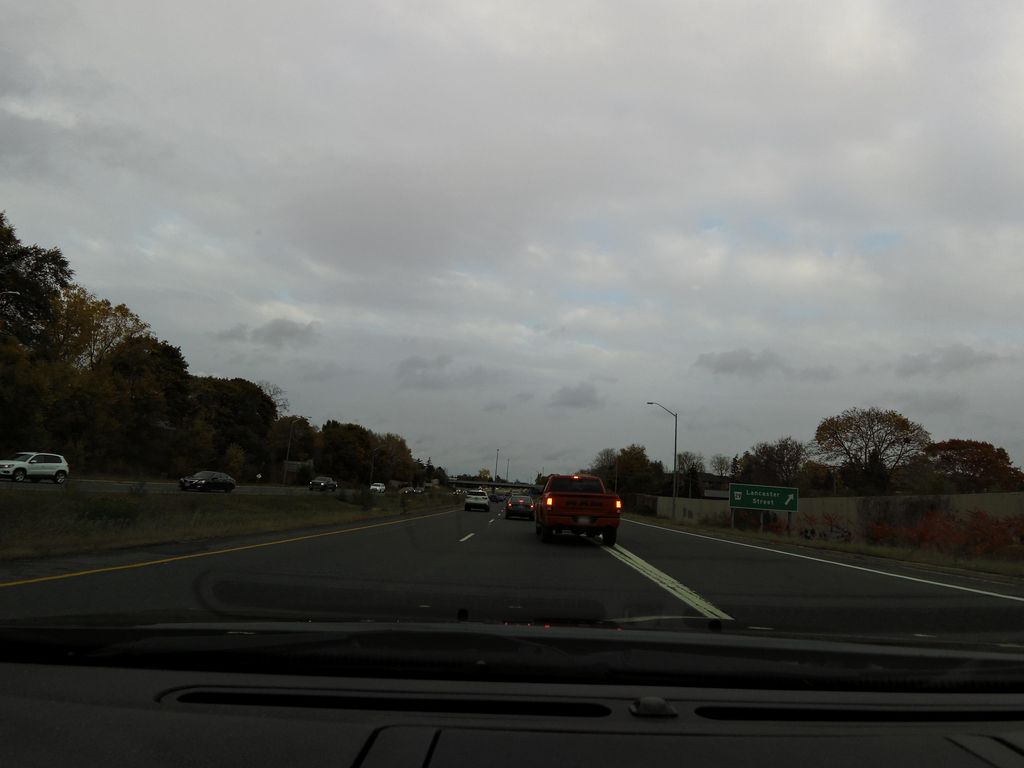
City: kitchener-waterloo